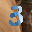
Label: 3